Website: bh-photo
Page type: address-validator
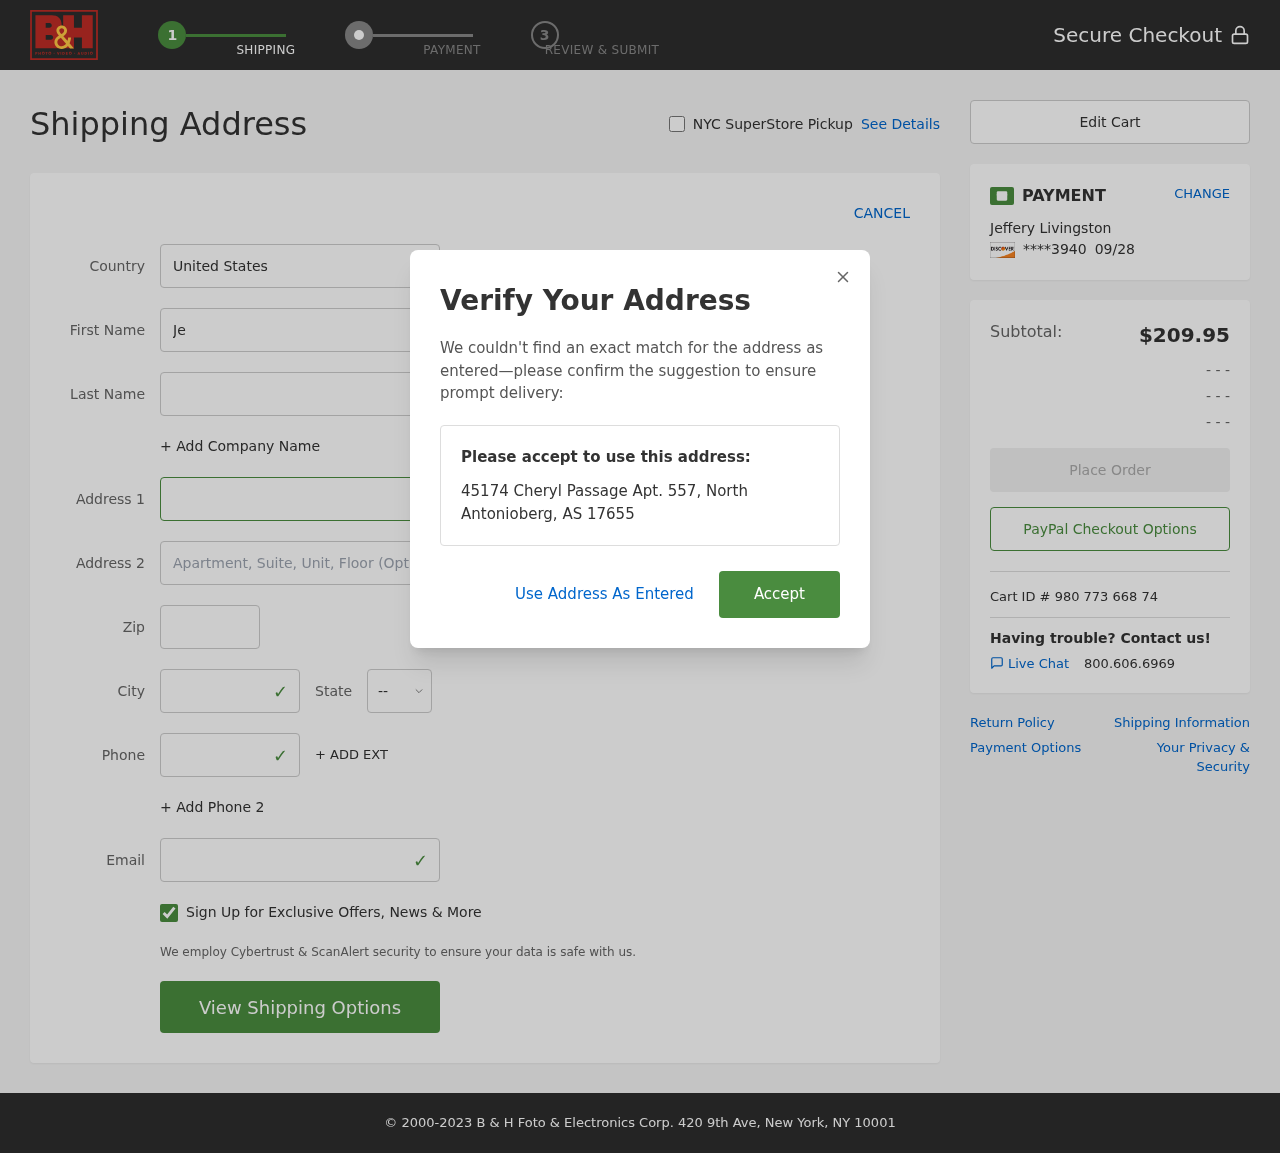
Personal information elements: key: PII_CARD_EXPIRY
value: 09/28
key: PII_CARD_LAST4
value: ****3940
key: PII_CITY
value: North Antonioberg
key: PII_COUNTRY
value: United States
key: PII_EMAIL
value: jlivingston@hotmail.com
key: PII_FIRSTNAME
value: Jeffery
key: PII_FULLNAME
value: Jeffery Livingston
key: PII_LASTNAME
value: Livingston
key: PII_PHONE
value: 8768495387
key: PII_POSTCODE
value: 17655
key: PII_STATE_ABBR
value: AS
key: PII_STREET
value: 45174 Cheryl Passage Apt. 557
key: PII_STREET2
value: Suite 907
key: PII_CITY_STATE_ZIP
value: North Antonioberg, AS 17655
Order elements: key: ORDER_SUBTOTAL
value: $209.95
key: ORDER_ID
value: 980 773 668 74